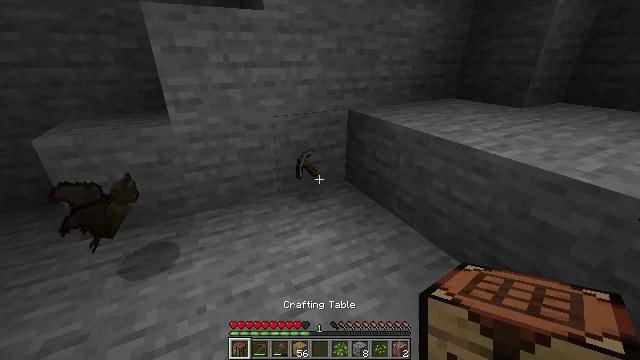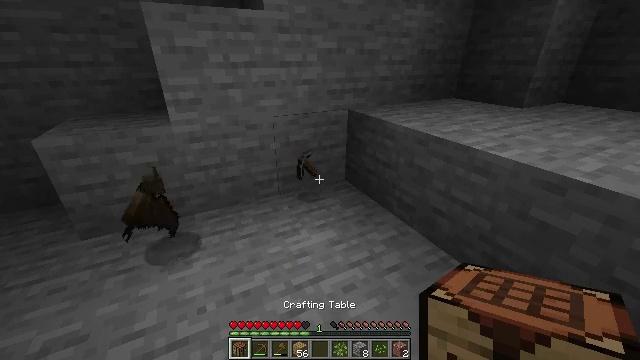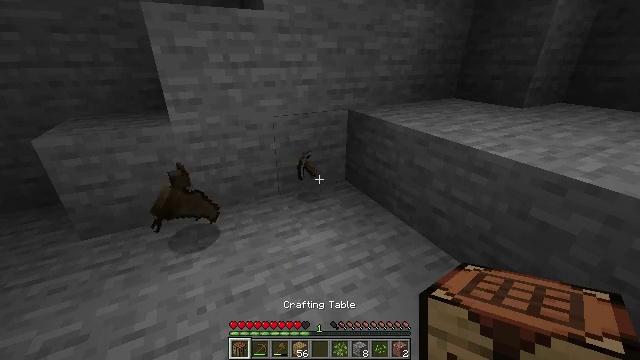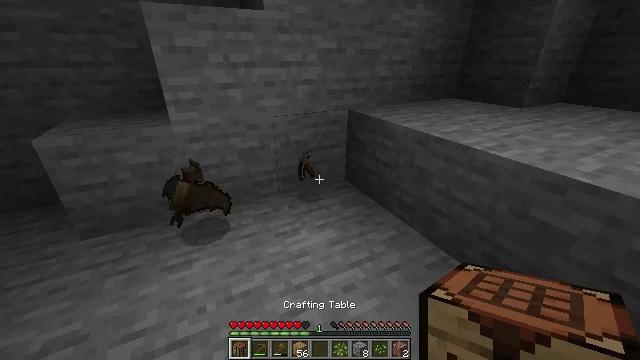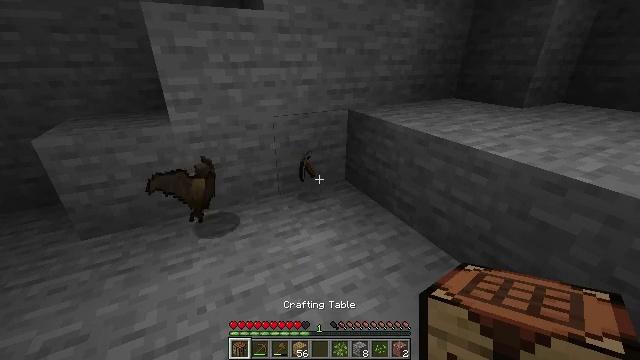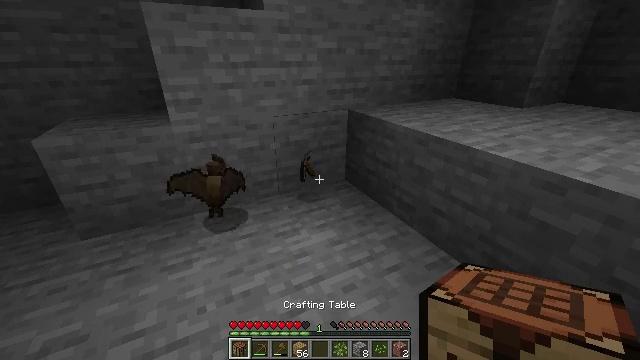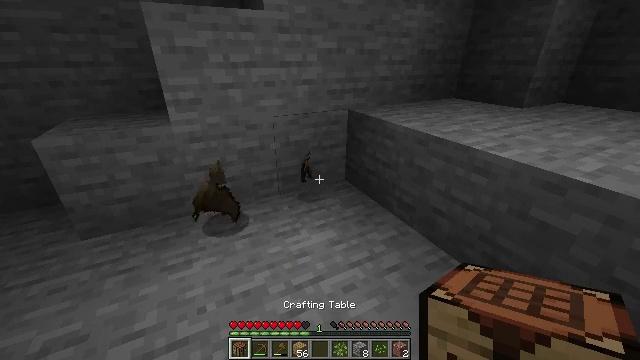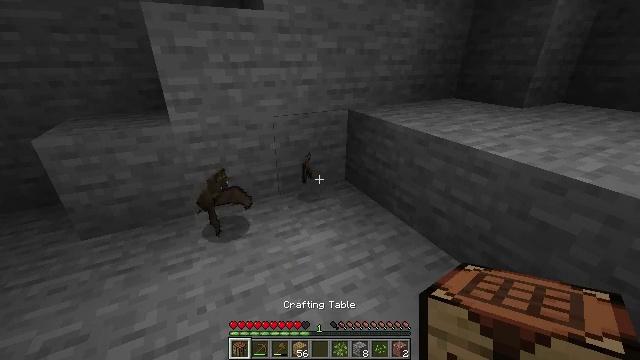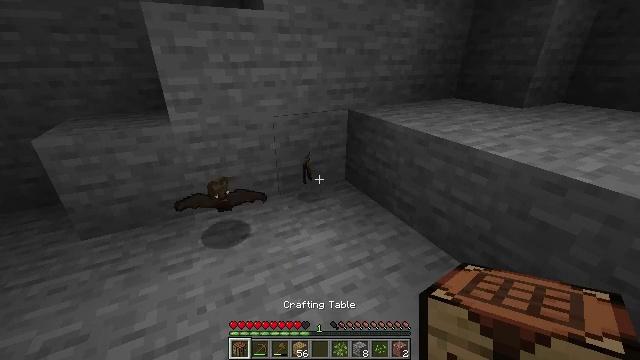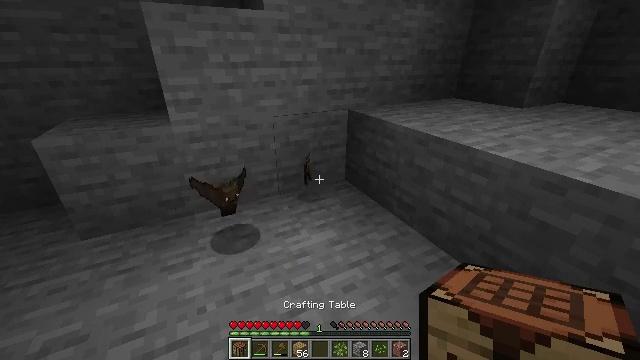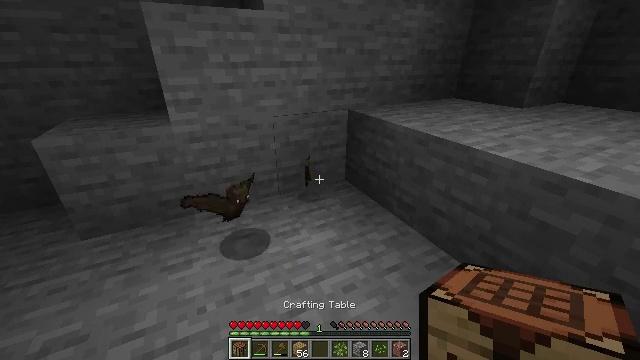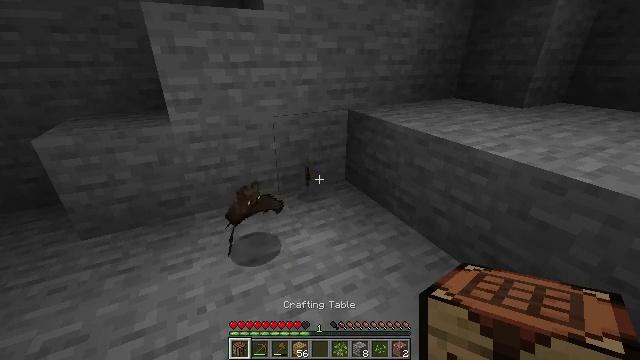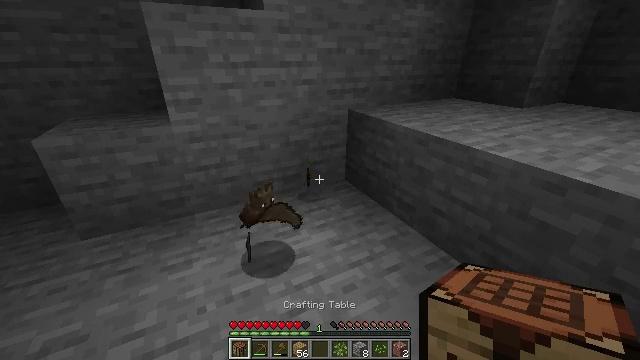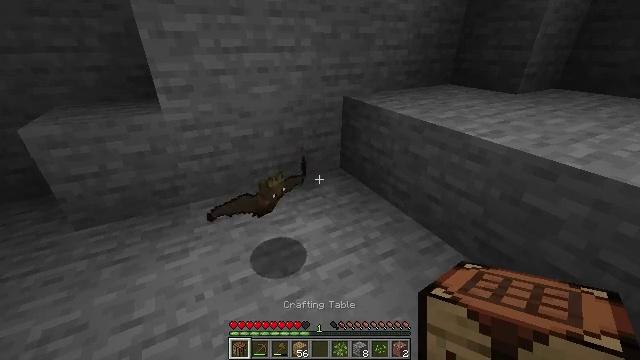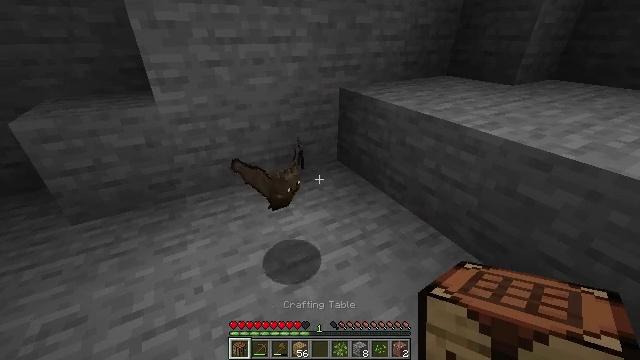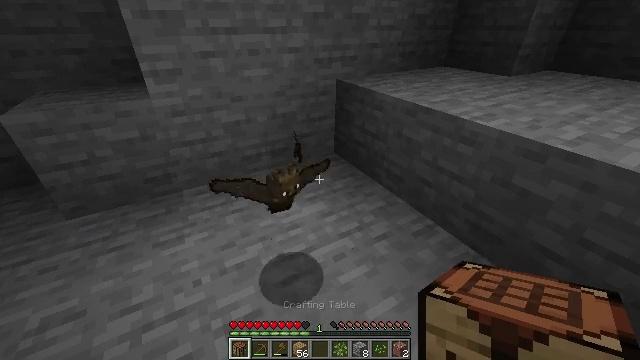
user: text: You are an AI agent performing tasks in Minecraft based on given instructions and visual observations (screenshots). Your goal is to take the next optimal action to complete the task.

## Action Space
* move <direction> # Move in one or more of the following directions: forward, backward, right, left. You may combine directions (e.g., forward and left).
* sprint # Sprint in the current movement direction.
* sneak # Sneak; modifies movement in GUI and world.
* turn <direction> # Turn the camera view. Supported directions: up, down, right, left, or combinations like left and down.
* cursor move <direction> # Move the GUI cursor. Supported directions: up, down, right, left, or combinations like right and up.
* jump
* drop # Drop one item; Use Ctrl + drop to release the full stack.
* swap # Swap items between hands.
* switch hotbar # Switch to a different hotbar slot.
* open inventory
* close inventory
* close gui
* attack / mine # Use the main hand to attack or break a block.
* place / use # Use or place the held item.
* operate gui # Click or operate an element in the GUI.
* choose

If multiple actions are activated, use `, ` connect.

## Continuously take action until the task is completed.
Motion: motion action
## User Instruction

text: Prepare a crafting table using wooden planks.
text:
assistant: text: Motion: no_op
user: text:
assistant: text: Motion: no_op
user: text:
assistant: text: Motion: no_op
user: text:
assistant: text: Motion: no_op
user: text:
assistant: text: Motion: no_op
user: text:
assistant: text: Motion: no_op
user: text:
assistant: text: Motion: no_op
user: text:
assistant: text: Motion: no_op
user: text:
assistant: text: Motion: no_op
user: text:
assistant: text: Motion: no_op
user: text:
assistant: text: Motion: no_op
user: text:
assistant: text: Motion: no_op
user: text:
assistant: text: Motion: turn right and down
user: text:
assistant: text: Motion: turn down
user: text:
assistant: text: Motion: turn down
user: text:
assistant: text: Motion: no_op
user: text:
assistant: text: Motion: no_op
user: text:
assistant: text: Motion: no_op
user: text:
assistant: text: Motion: no_op
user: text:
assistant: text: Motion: no_op
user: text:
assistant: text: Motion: no_op
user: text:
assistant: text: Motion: no_op
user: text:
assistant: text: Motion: no_op
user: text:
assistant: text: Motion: use / place
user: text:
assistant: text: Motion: no_op
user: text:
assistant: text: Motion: no_op
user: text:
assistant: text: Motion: no_op
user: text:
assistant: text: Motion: no_op
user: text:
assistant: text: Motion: no_op
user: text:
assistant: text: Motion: no_op